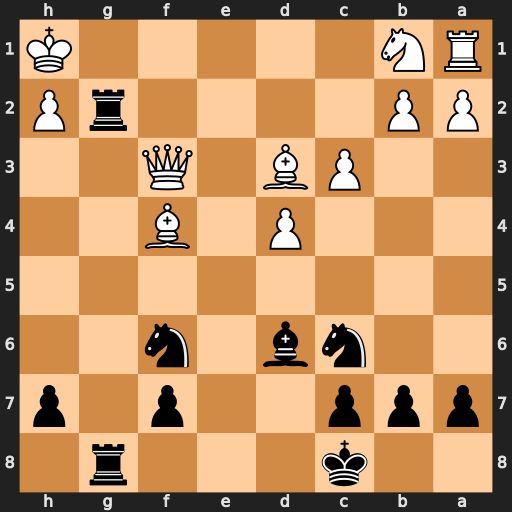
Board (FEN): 2k3r1/ppp2p1p/2nb1n2/8/3P1B2/2PB1Q2/PP4rP/RN5K
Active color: b
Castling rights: -
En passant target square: -
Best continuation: Rg1#